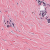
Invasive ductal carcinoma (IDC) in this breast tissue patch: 1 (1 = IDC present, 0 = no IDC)